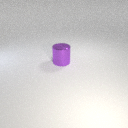
large purple metal cylinder